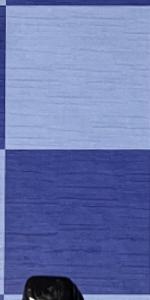
Label: Empty